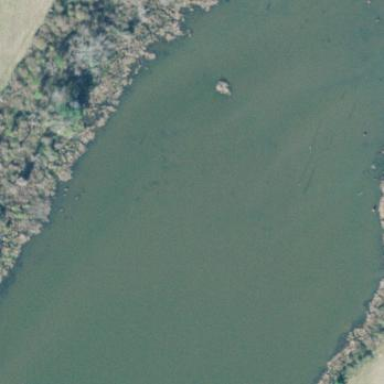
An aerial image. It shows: Reservoir of water.